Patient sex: M
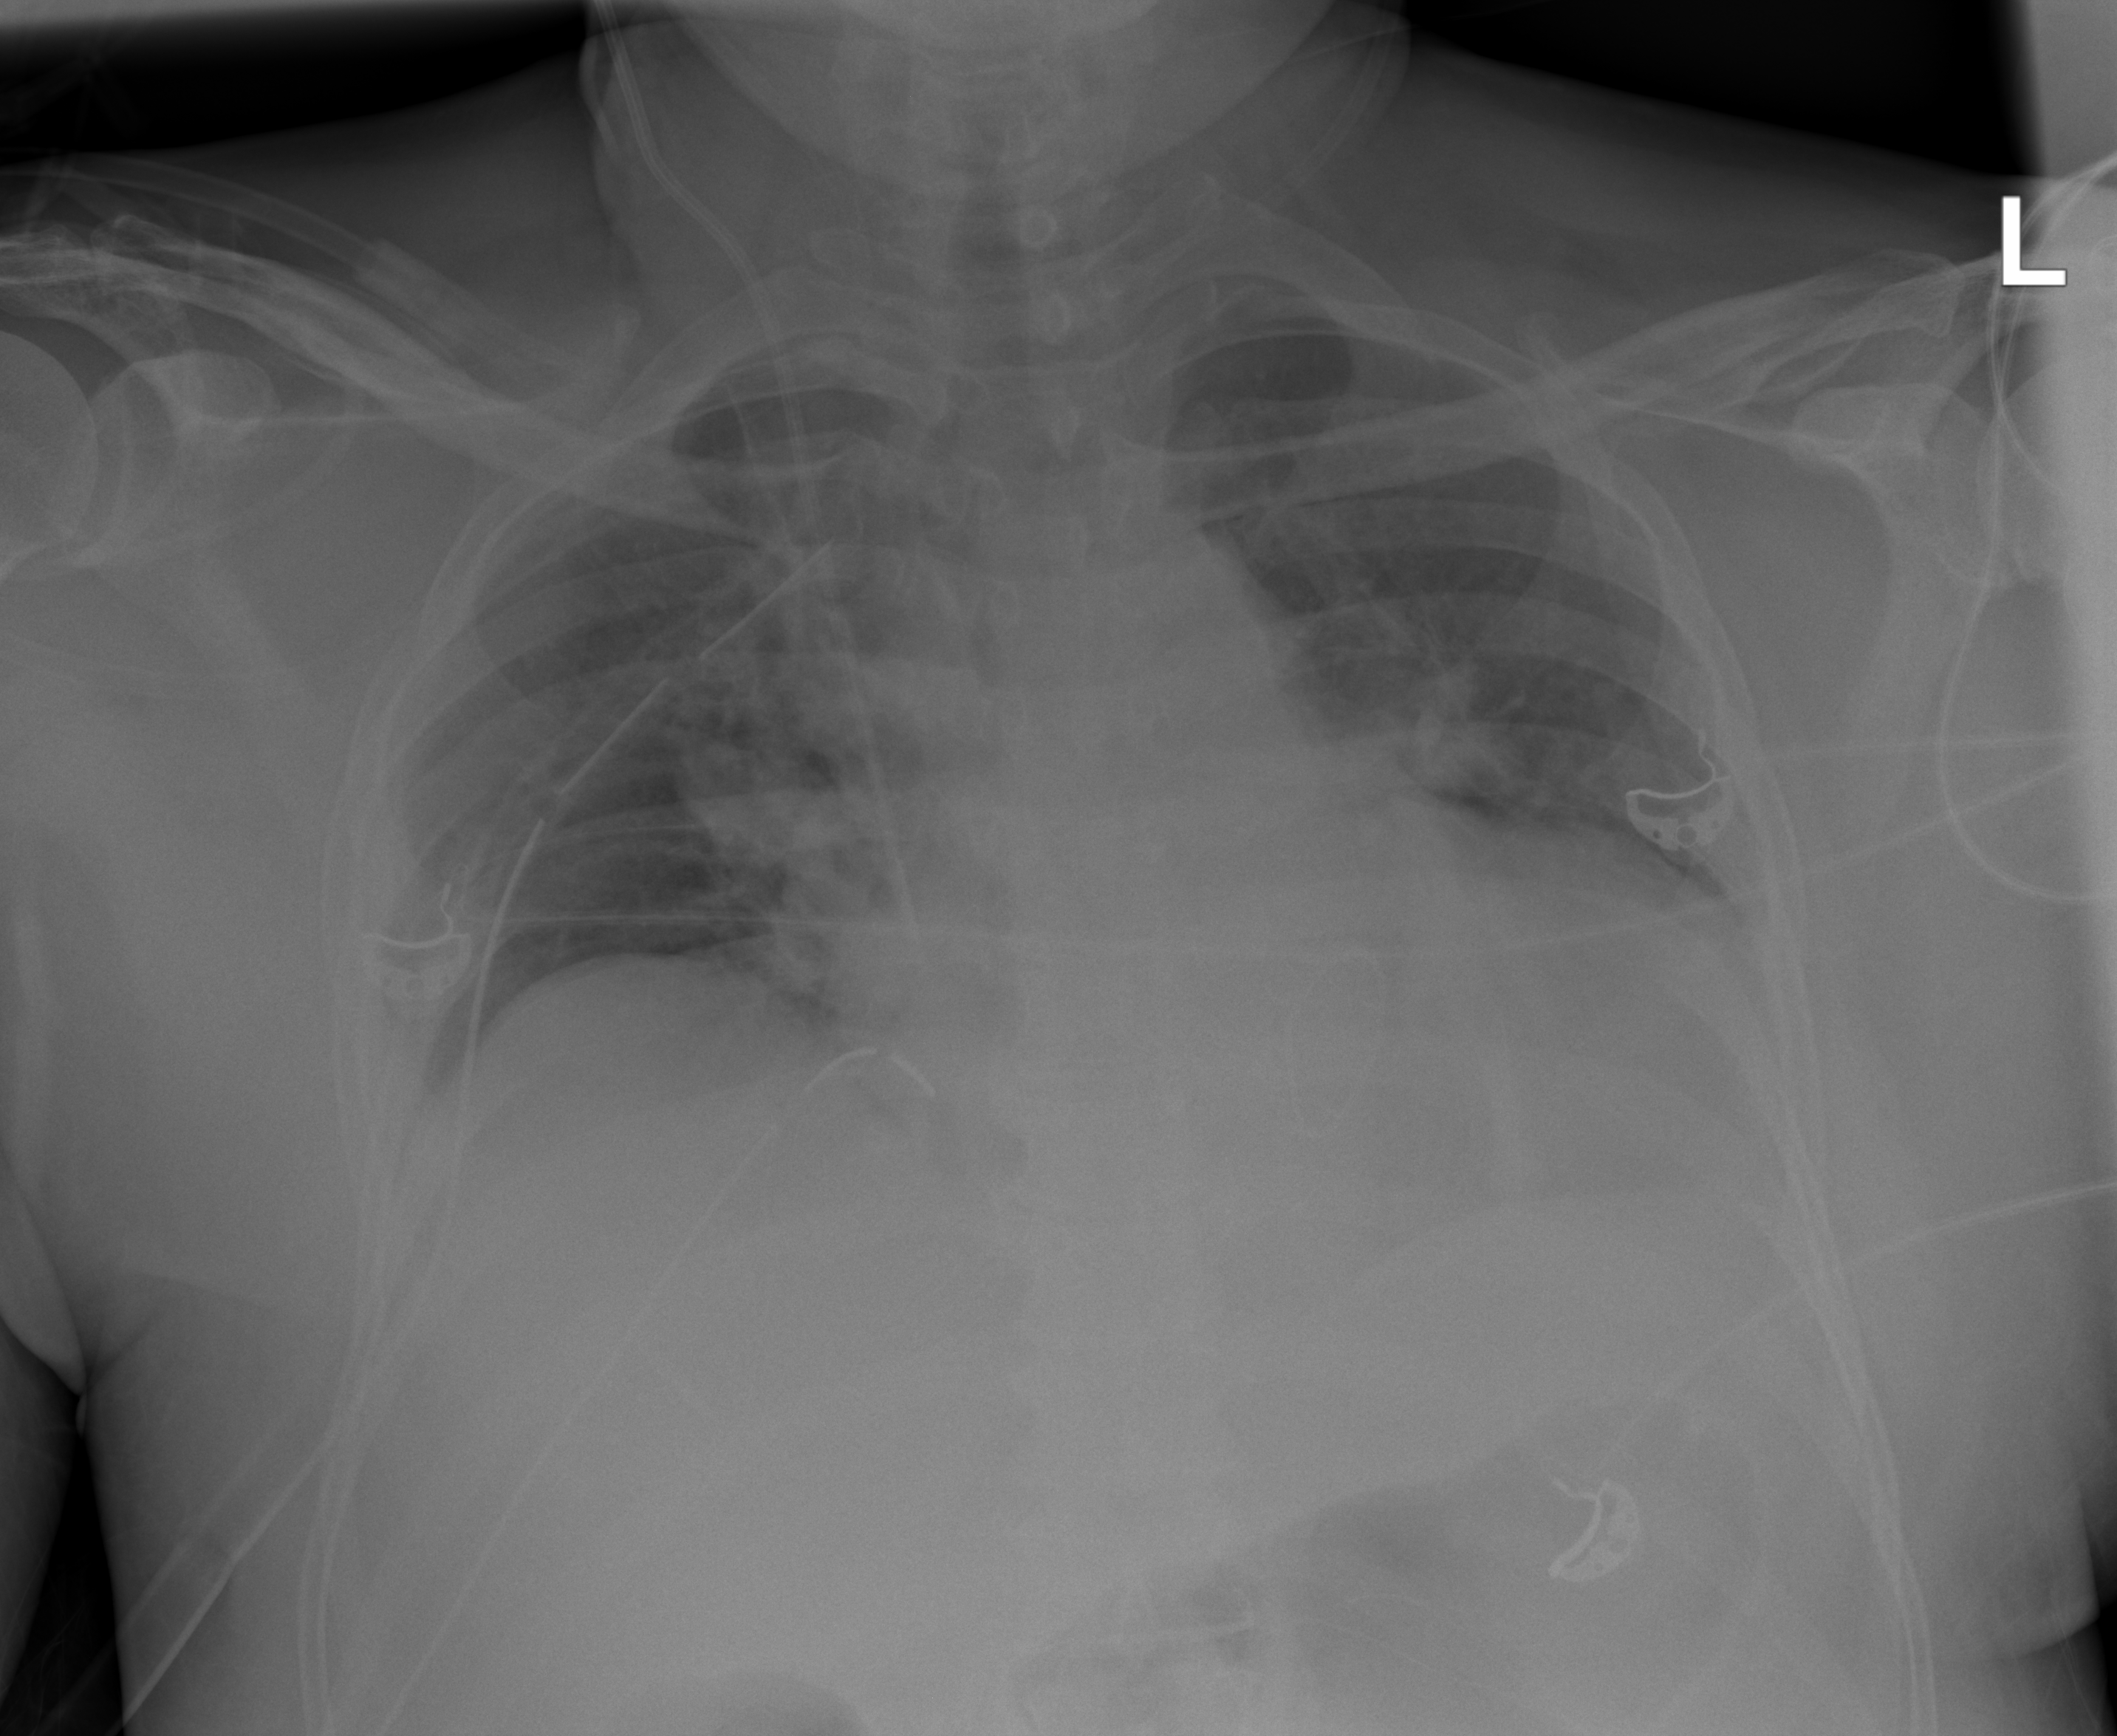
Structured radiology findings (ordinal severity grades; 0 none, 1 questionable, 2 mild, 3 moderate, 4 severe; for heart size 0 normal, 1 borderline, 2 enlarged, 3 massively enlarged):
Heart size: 2
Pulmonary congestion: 2
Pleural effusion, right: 0
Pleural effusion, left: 2
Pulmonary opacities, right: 2
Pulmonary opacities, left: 1
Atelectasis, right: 0
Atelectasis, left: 2